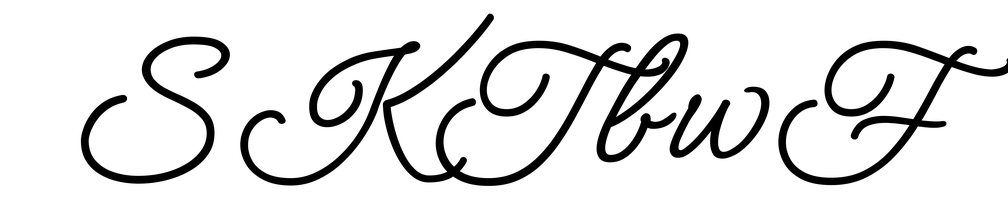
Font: MeowScript-Regular